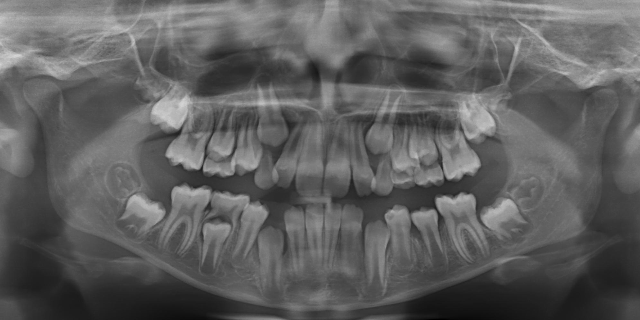
adult